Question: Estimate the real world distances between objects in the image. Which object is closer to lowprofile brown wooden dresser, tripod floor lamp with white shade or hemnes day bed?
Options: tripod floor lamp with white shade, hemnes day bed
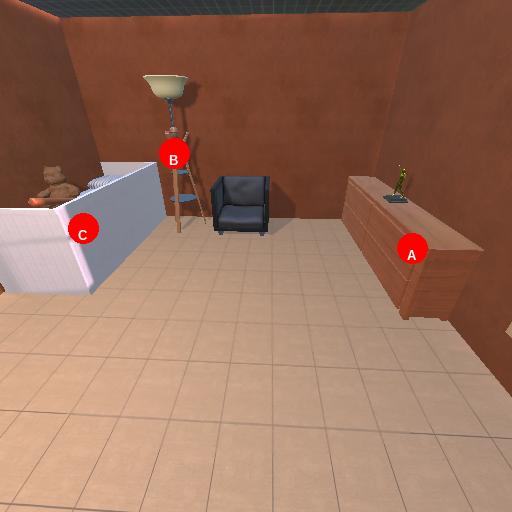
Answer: tripod floor lamp with white shade